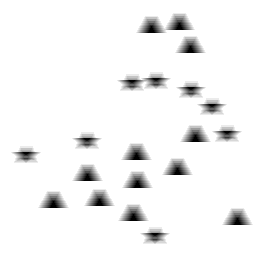
Squares: 0
Triangles: 12
Stars: 8
Total shapes: 20